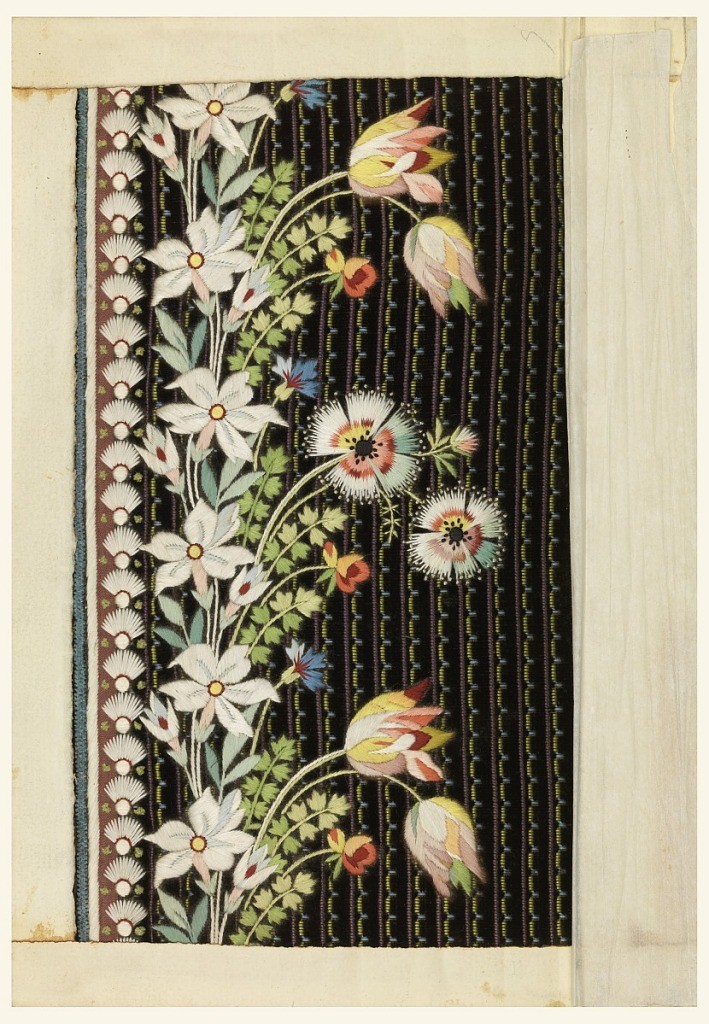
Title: Embroidery sample
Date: ca. 1785
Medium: silk Technique: embroidered on cut supplementary warp pile in a compound foundation (velvet)
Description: Multicolored silk embroidery in a floral design of tulips and other garden flowers on a black ground with small patterning in purple, yellow and blue.